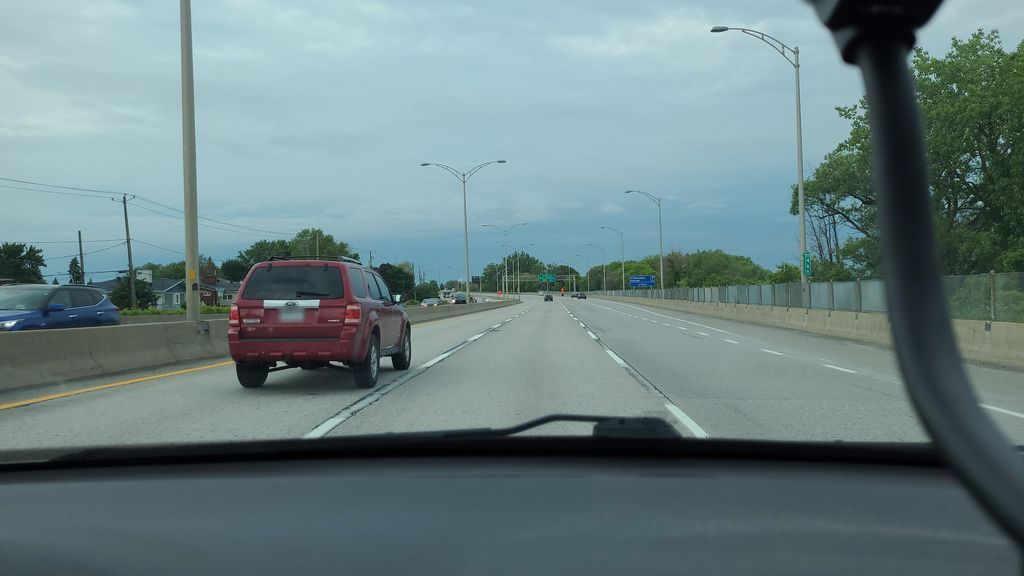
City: montreal